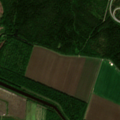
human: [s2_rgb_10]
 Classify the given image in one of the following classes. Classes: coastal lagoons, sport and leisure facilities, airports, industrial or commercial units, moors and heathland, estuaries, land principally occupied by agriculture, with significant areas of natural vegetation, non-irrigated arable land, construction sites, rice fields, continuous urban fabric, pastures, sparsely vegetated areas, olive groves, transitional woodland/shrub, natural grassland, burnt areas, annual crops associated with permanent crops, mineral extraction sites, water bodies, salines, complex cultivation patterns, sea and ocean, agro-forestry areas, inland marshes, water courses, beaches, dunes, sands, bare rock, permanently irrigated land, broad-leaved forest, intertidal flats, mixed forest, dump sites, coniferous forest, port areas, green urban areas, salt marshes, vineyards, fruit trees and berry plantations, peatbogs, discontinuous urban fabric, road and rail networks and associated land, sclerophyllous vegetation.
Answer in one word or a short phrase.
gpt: non-irrigated arable land, coniferous forest, mixed forest, salt marshes